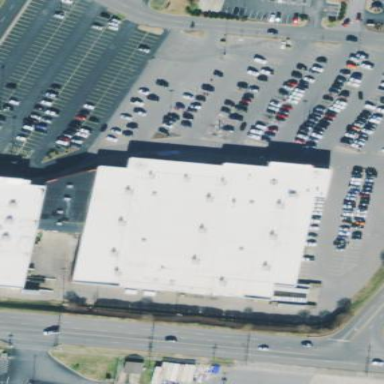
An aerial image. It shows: Department store.